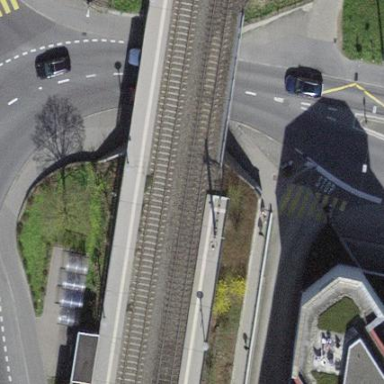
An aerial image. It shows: Man-made bridge.